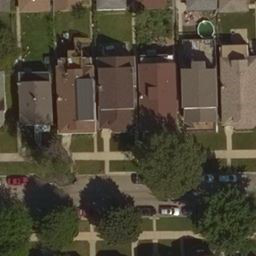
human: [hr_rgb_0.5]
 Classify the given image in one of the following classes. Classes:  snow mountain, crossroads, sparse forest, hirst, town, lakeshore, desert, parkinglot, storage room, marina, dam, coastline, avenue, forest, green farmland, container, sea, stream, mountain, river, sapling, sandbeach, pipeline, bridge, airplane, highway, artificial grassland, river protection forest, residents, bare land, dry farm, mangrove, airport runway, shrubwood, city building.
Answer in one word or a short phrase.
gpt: residents